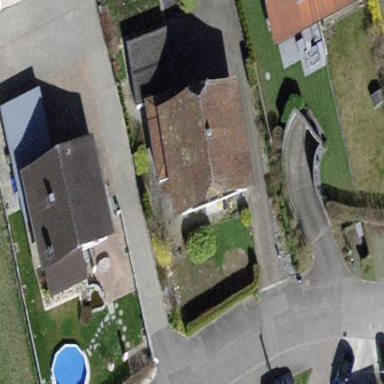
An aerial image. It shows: Building with tile roof.